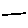
Label: line